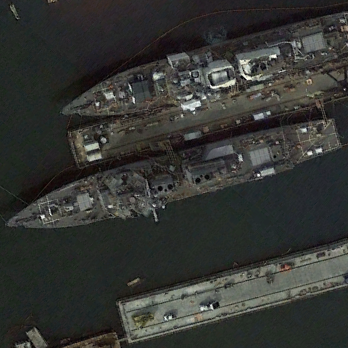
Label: destroyer